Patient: sex F, age 35
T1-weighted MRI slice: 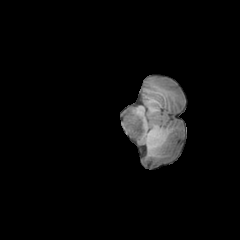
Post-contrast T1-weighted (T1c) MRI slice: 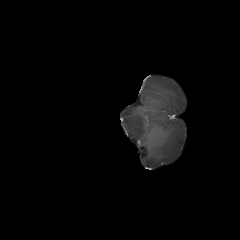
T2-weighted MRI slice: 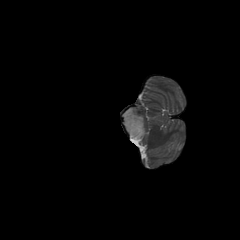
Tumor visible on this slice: yes
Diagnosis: Astrocytoma, IDH-mutant
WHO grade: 3